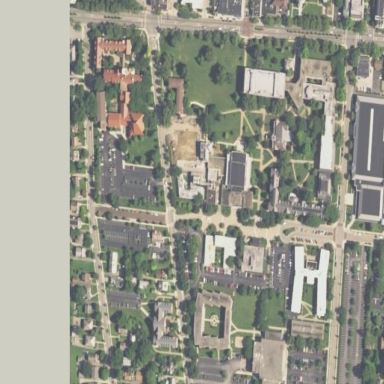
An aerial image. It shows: University.